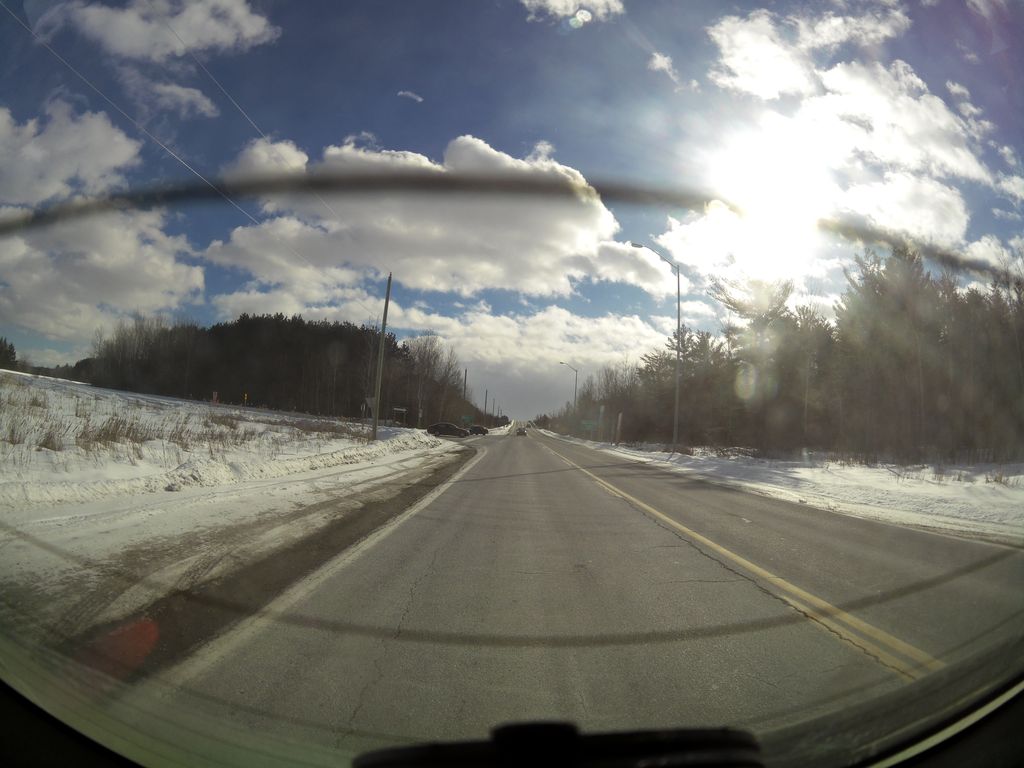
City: ottawa-gatineau